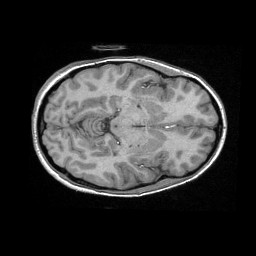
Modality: T1w
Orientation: axial